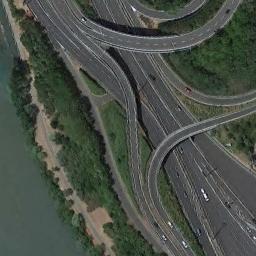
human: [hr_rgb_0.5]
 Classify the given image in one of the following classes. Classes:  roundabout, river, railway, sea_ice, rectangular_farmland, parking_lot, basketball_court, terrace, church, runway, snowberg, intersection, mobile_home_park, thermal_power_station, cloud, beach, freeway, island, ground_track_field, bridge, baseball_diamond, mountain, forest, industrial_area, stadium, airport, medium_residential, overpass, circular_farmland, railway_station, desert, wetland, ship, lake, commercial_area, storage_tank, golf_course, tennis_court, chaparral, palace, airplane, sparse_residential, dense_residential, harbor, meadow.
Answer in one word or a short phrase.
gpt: overpass